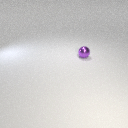
small purple metal sphere